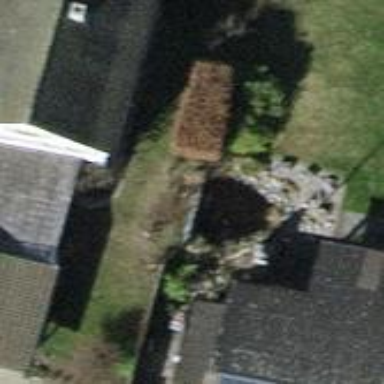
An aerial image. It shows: Detached building.